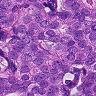
Metastatic tissue present: yes